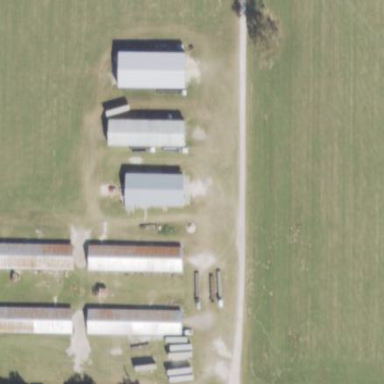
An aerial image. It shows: Poultry farmyard.